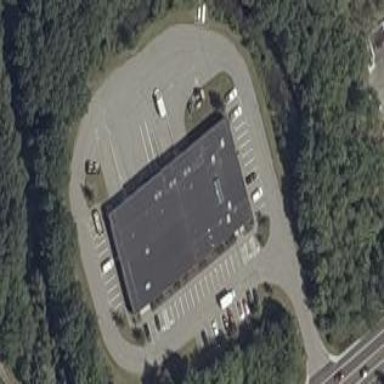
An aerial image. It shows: Commercial building.